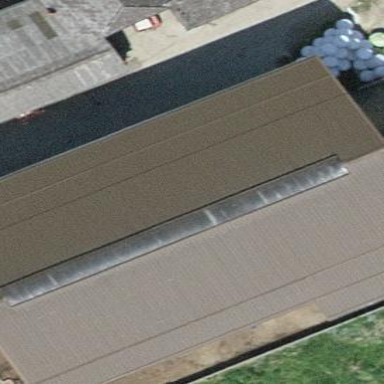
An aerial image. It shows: Barn.